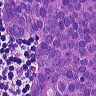
Metastatic tissue present: yes